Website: bh-photo
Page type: cross-sells
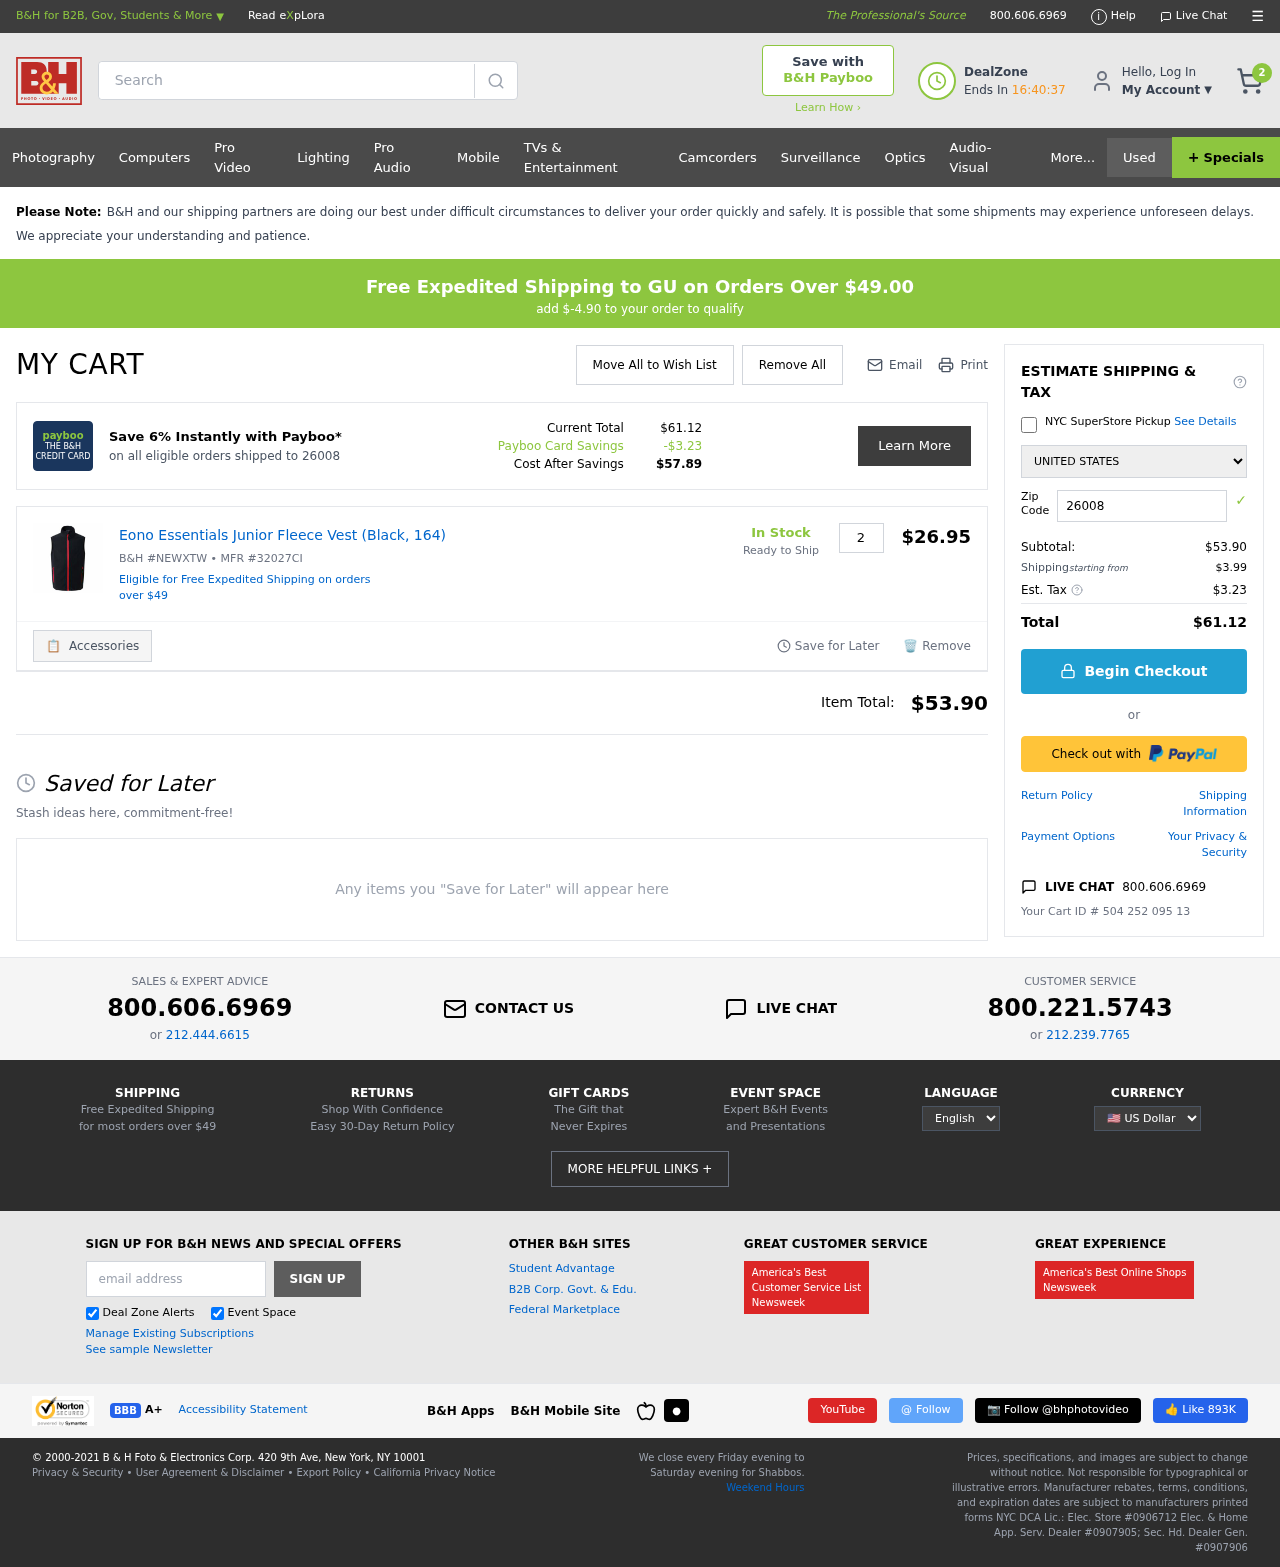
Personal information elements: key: PII_COUNTRY
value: United States
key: PII_POSTCODE
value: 26008
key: PII_STATE
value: GU
Product elements: key: PRODUCT1_NAME
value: Eono Essentials Junior Fleece Vest (Black, 164)
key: PRODUCT1_PRICE
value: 26.95
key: PRODUCT1_QUANTITY
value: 2
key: PRODUCT1_SKU
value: B&H #NEWXTW
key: PRODUCT1_MFR
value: MFR #32027CI
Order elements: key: ORDER_NUM_ITEMS
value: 2
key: SHIPPING_THRESHOLD_REMAINING
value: $-4.90
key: ORDER_TOTAL
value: $61.12
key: ORDER_SUBTOTAL
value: $53.90
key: ORDER_SHIPPING_COST
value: $3.99
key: ORDER_TAX
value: $3.23
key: ORDER_ID
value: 504 252 095 13
Search elements: key: HEADER_SEARCH
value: Search
Other elements: key: PAYBOO_SAVINGS
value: -$3.23
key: COST_AFTER_SAVINGS
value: $57.89